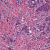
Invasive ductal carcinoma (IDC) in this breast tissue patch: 0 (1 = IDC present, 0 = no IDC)